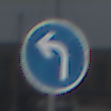
Verkehrszeichen: VorgeschriebeneFahrtrichtungLinks
Umgebung: Outdoor, Urban
Tageszeit: MorningAfternoon
Wetter: Overcast
Licht: Natural
Jahreszeit: NotSpecified
Kontrast: LowContrast